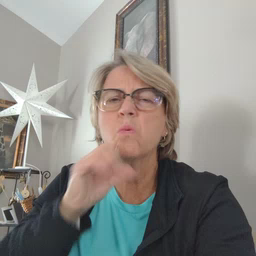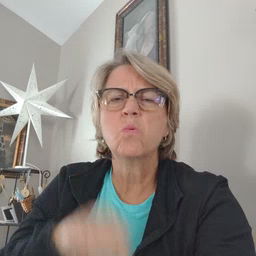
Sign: old